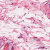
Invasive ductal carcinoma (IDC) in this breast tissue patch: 0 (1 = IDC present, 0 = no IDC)